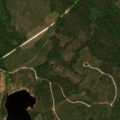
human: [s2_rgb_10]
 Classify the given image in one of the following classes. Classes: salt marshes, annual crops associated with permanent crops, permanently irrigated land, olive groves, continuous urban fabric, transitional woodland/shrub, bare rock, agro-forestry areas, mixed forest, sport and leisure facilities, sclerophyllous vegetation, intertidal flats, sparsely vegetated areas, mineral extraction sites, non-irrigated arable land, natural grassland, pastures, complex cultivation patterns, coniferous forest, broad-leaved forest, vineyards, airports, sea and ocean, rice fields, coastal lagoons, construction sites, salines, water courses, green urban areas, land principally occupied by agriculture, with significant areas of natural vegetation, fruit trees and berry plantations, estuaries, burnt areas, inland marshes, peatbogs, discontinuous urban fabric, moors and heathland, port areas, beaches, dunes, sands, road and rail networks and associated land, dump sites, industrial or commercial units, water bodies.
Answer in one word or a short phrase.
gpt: coniferous forest